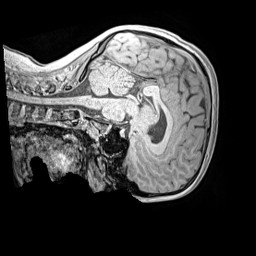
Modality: MP2RAGE
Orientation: sagittal
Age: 12
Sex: male
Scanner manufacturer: siemens
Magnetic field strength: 3 T
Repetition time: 4 s
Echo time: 0.00299 s